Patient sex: F
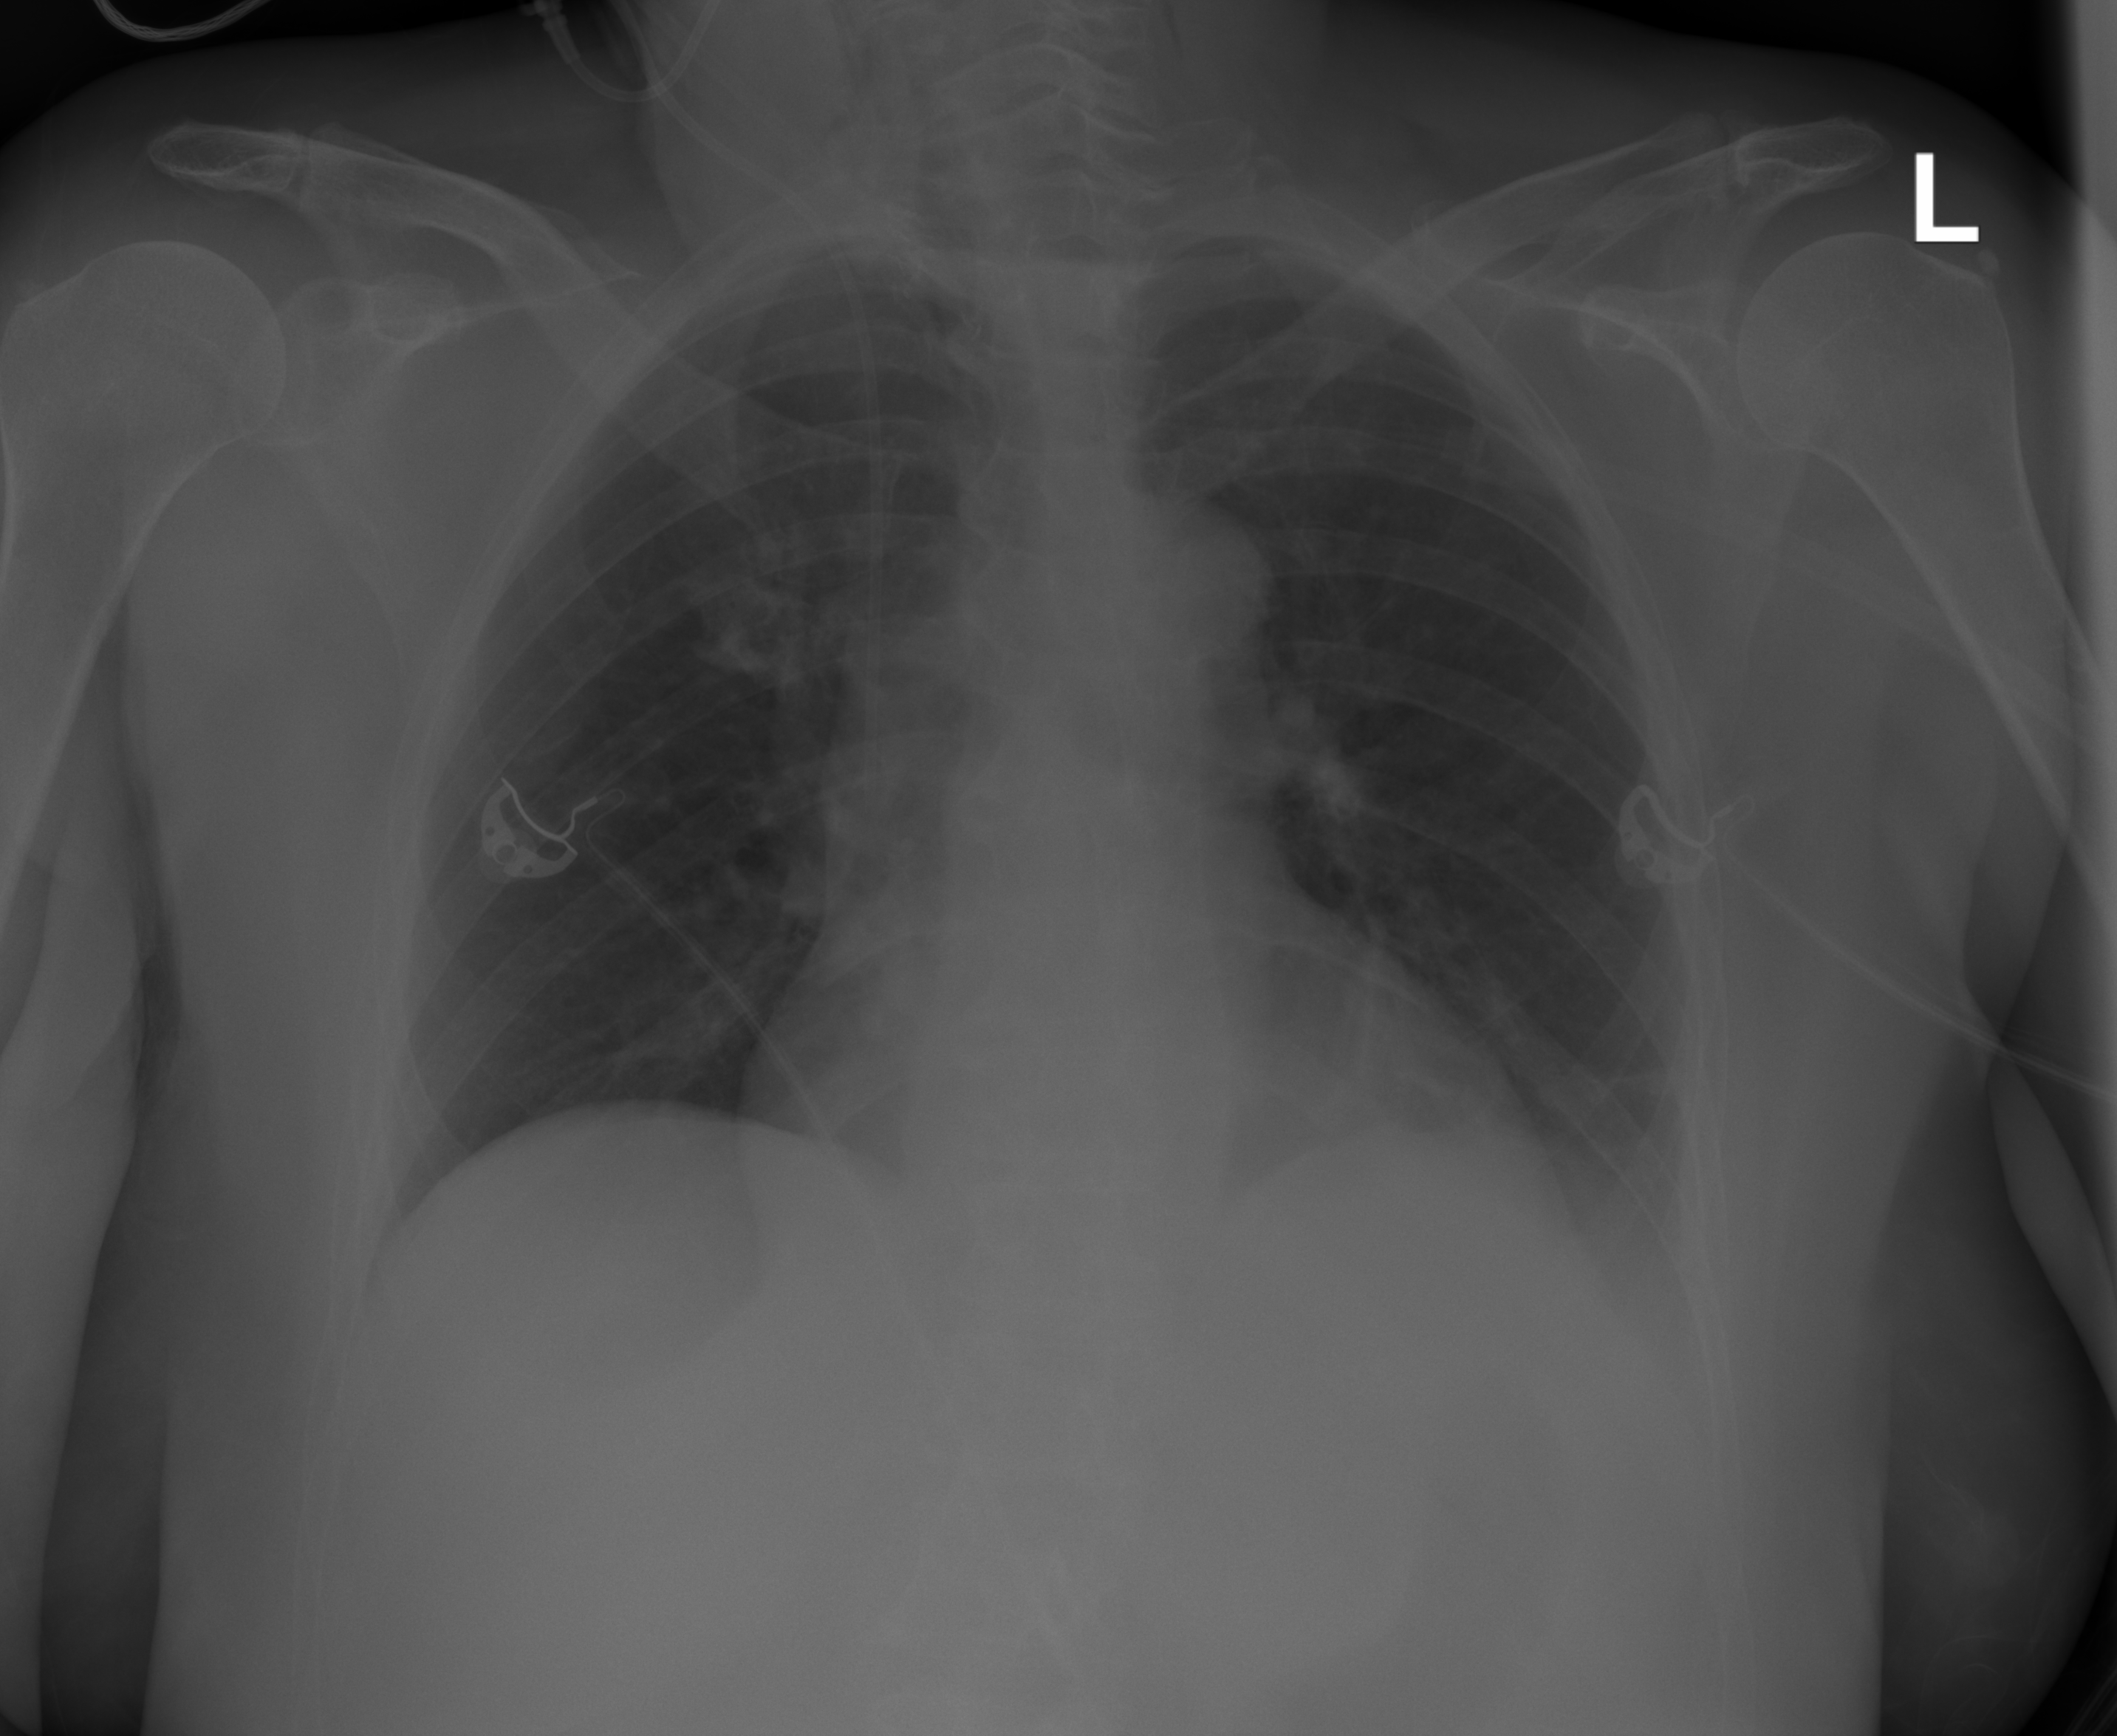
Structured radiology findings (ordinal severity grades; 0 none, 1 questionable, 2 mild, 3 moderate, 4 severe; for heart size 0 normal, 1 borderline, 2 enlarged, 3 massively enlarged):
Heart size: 2
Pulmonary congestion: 0
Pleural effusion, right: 0
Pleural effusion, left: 0
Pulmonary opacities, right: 0
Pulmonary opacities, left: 0
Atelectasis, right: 0
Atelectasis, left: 2